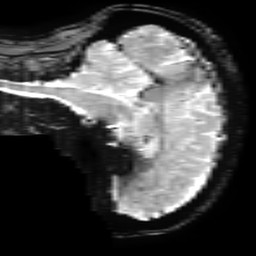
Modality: T2starw
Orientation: sagittal
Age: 54
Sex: female
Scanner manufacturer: ge
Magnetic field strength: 3 T
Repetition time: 0.65 s
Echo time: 0.02 s